Current action and preconditions to check: trajectory_clear

Your task: For each precondition in the list above, predict whether it will hold at this action.

Consider the current scene as observed from the mobile robot's camera, and analyze the predicted future states of all dynamic agents (e.g., people, animals, vehicles, or any moving entities) within the NEXT SECOND.

IMPORTANT: Only answer "very likely" if you are absolutely certain—based on strong, clear evidence—that a dynamic agent will violate the precondition in the predicted future state. Do NOT answer "very likely" for unlikely, ambiguous, or low-probability risks.

Ask yourself for each precondition: Is there a high probability, with clear and convincing evidence, that the predicted future states of any dynamic agent will interfere with the predicted future state of the currently executing action within the NEXT SECOND, causing that precondition to fail?

Assess the risk level based on these predictions. Use "likely" or "very likely" if motions create a clear risk of interference.

Use "neutral" or "improbable" if agents are nearby but their predicted paths are clearly diverging or non-conflicting.

Failure Risk Categories: "very improbable", "improbable", "neutral", "likely", "very likely"

Answer Format: Output ONLY the probability_of_failure value from these categories: "very improbable", "improbable", "neutral", "likely", "very likely"

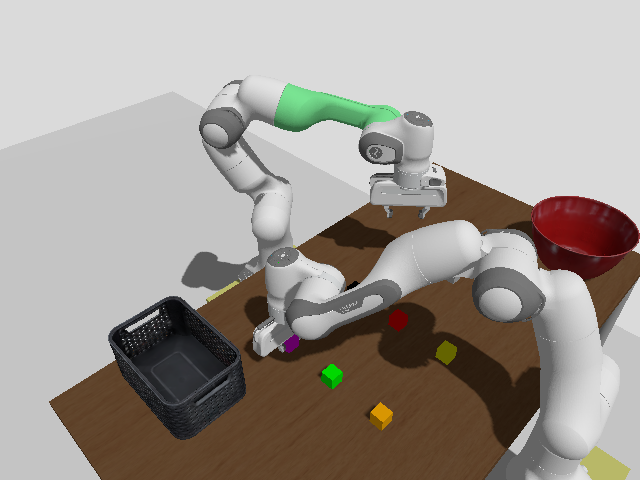

Answer: very improbable